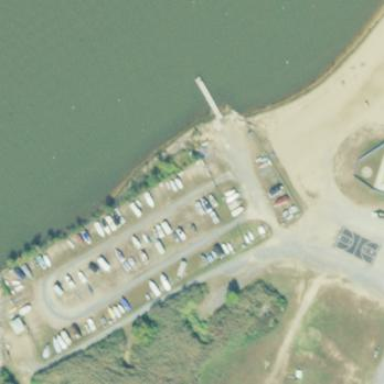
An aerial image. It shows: Boat storage area.